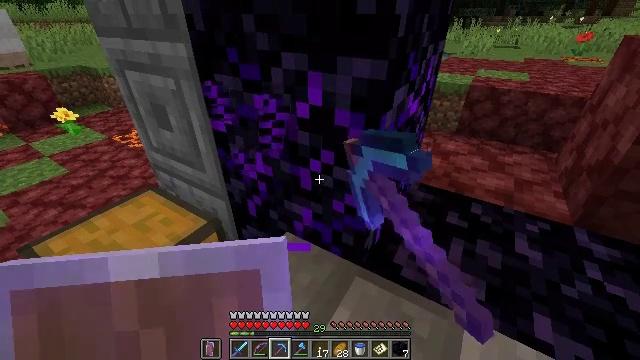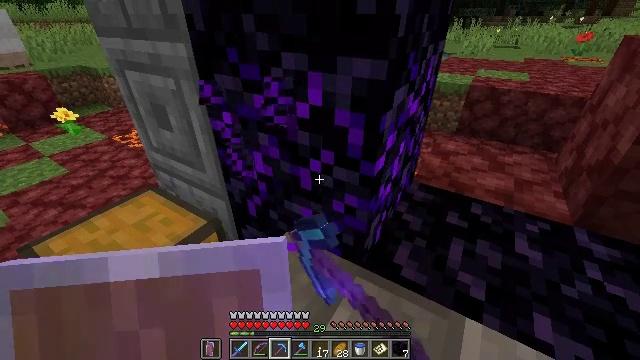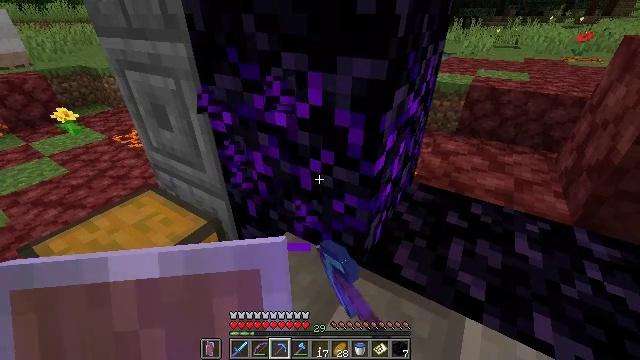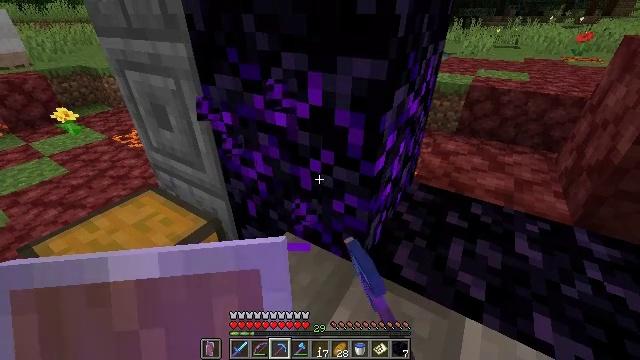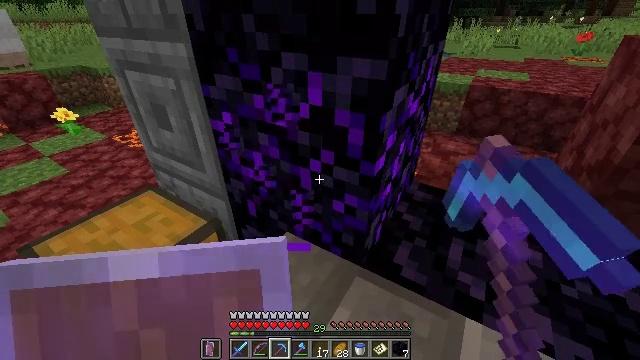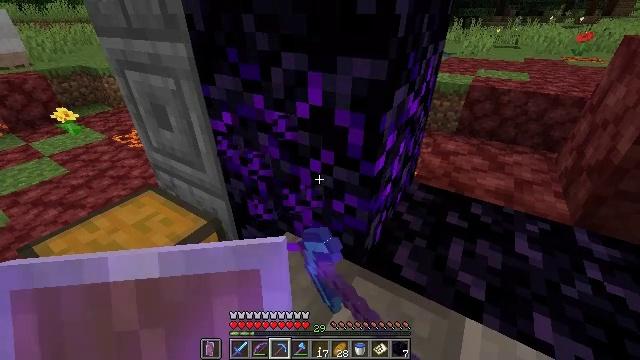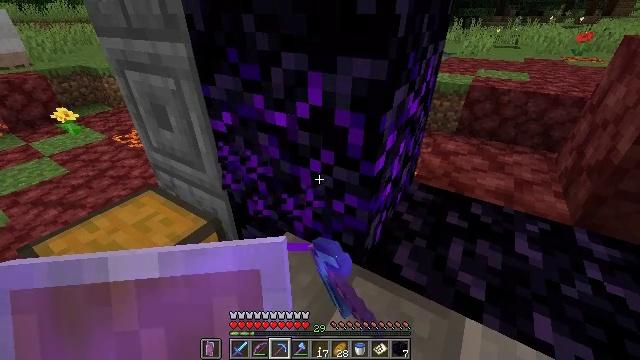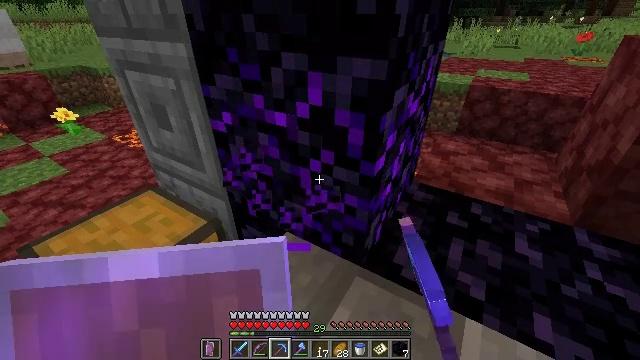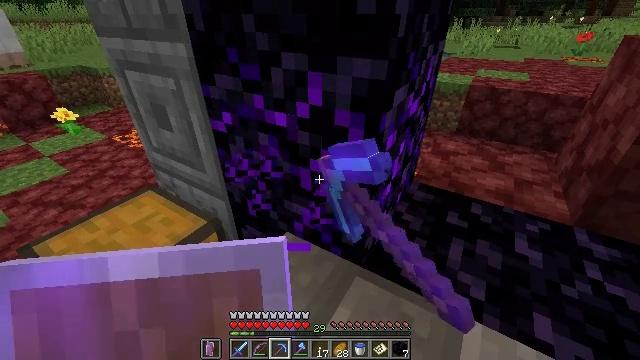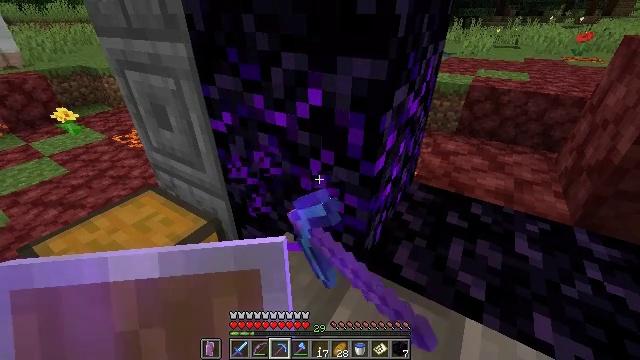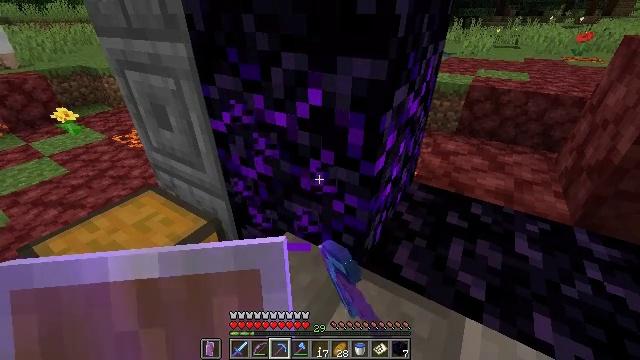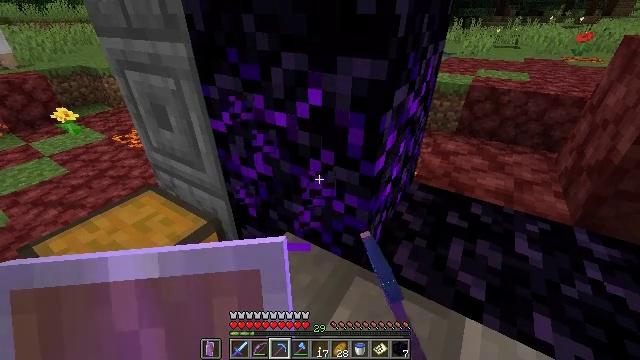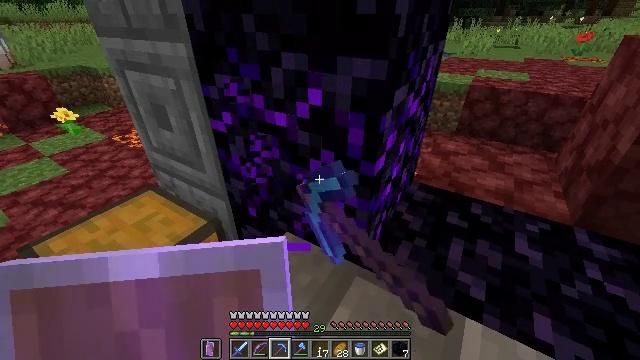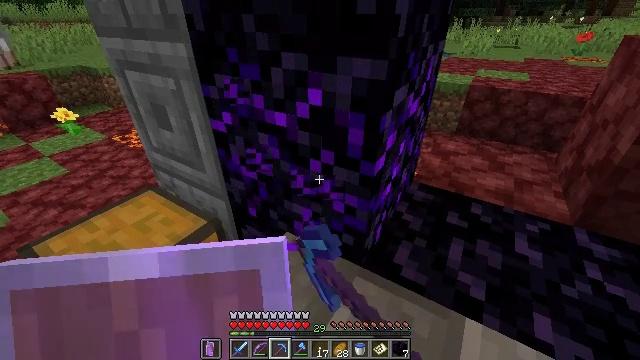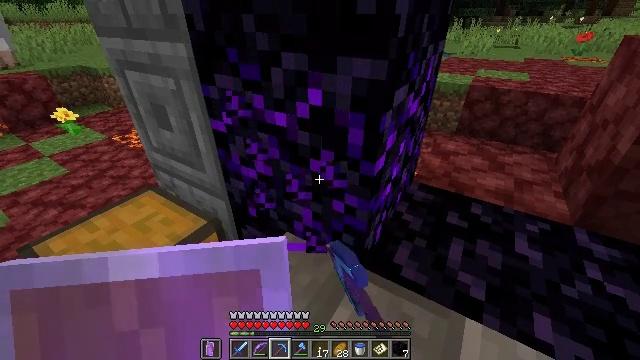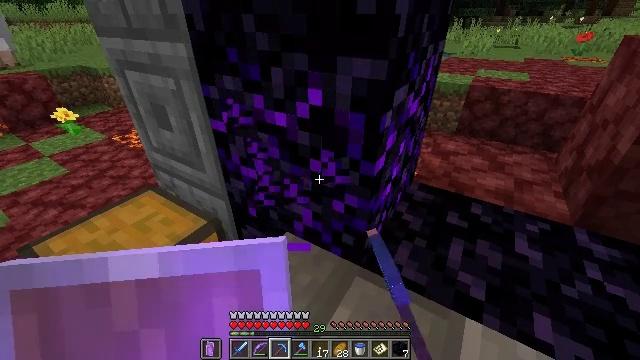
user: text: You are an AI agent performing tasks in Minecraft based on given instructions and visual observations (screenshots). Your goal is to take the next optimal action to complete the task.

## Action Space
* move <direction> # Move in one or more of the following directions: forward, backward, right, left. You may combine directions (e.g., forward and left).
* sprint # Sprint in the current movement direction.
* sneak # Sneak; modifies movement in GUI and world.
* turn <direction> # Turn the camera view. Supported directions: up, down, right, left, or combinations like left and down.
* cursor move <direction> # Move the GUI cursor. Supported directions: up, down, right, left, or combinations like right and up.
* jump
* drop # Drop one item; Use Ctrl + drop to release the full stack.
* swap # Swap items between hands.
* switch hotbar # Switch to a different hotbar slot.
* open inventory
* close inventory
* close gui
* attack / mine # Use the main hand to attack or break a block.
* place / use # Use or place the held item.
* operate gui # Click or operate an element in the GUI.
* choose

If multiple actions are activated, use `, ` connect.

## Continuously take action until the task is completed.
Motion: motion action
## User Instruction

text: Attack the crying obsidian to obtain it.
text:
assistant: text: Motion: attack / mine
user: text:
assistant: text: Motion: attack / mine
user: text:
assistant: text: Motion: attack / mine
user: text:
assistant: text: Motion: attack / mine
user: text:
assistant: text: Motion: attack / mine
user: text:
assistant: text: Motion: attack / mine
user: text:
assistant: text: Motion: attack / mine
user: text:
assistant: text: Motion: attack / mine
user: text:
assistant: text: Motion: attack / mine
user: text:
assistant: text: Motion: attack / mine
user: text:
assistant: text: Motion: attack / mine
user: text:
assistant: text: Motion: attack / mine
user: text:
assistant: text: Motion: attack / mine
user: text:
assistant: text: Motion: attack / mine
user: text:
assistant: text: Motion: attack / mine
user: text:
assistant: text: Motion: attack / mine
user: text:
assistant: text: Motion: attack / mine
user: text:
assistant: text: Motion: attack / mine
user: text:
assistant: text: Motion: attack / mine
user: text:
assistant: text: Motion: attack / mine
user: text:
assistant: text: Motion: attack / mine
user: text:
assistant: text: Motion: attack / mine
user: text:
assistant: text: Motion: attack / mine
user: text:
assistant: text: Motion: attack / mine
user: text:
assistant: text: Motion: attack / mine
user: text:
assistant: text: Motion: attack / mine
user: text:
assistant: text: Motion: turn right and up, attack / mine
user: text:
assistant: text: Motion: move forward, turn right and up
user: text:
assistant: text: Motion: move forward, turn up
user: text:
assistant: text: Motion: move forward